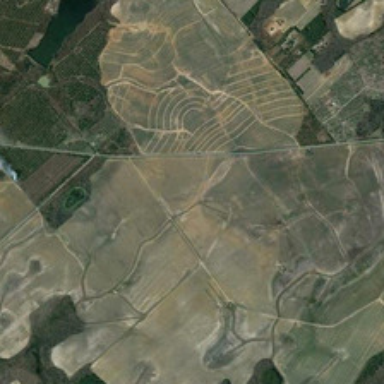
Many pieces of farmlands and green trees are together .